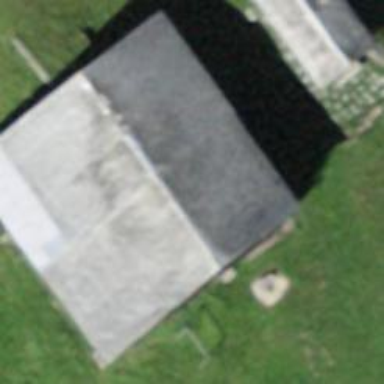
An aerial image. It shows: Simple house.